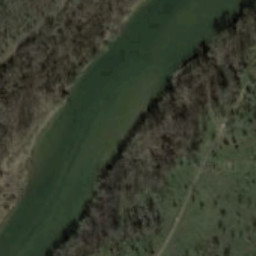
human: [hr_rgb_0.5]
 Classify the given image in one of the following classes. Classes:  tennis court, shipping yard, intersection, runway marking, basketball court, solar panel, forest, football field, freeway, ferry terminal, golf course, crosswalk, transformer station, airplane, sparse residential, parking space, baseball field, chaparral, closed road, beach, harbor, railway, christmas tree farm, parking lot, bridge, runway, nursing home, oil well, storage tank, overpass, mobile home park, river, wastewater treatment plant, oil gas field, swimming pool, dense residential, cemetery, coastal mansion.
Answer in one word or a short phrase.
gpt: river